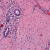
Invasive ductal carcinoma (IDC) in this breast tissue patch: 1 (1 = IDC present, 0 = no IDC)